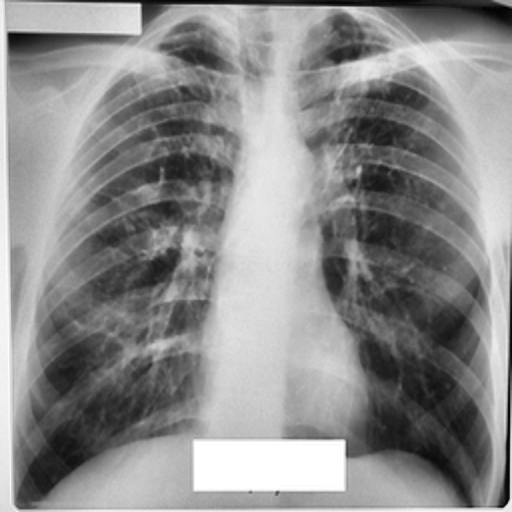
Finding: TUBERCULOSIS